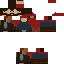
A male human skin with medium skin, wearing brown long hair dressed in a blue hoodie and brown pants, featuring a closed mouth.